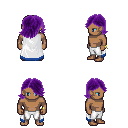
a pixel art fantasy rpg character, male body template, human, dark skin, white trimmed cape, white pants, purple swoop hairstyle, bracelets, four views (front, back, left, right), 2x2 character sprite sheet, small pixel art, hard edges, no anti-aliasing